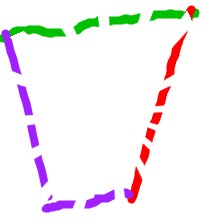
Shape: trapezoid